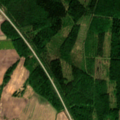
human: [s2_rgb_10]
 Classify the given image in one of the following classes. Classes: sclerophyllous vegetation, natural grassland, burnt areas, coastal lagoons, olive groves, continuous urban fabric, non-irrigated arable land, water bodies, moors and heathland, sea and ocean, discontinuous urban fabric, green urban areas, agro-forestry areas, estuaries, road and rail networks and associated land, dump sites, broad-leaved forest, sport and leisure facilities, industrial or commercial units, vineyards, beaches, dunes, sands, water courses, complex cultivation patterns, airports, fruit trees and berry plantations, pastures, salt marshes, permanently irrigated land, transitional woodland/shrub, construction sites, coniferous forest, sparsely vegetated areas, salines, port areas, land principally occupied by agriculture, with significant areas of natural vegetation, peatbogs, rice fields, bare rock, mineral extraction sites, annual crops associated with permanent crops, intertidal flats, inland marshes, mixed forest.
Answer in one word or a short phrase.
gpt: non-irrigated arable land, complex cultivation patterns, broad-leaved forest, mixed forest